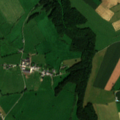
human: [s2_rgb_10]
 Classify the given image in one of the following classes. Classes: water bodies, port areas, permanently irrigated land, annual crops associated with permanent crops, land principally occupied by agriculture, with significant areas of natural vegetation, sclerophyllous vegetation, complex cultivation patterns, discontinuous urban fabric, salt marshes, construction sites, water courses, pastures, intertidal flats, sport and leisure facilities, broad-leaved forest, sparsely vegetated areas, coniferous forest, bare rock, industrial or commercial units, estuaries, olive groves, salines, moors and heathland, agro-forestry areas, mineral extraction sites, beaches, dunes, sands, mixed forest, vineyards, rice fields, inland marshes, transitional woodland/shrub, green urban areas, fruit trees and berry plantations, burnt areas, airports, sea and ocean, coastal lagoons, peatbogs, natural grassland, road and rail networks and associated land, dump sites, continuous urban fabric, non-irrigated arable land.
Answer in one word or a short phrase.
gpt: non-irrigated arable land, pastures, complex cultivation patterns, land principally occupied by agriculture, with significant areas of natural vegetation